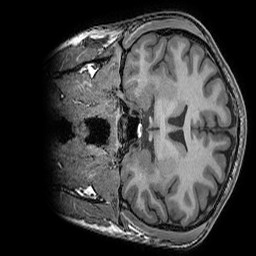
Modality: T1w
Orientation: coronal
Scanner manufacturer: ge
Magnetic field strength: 3 T
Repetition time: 0.008156 s
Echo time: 0.00318 s